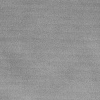
Atmospheric dust classification: dusty